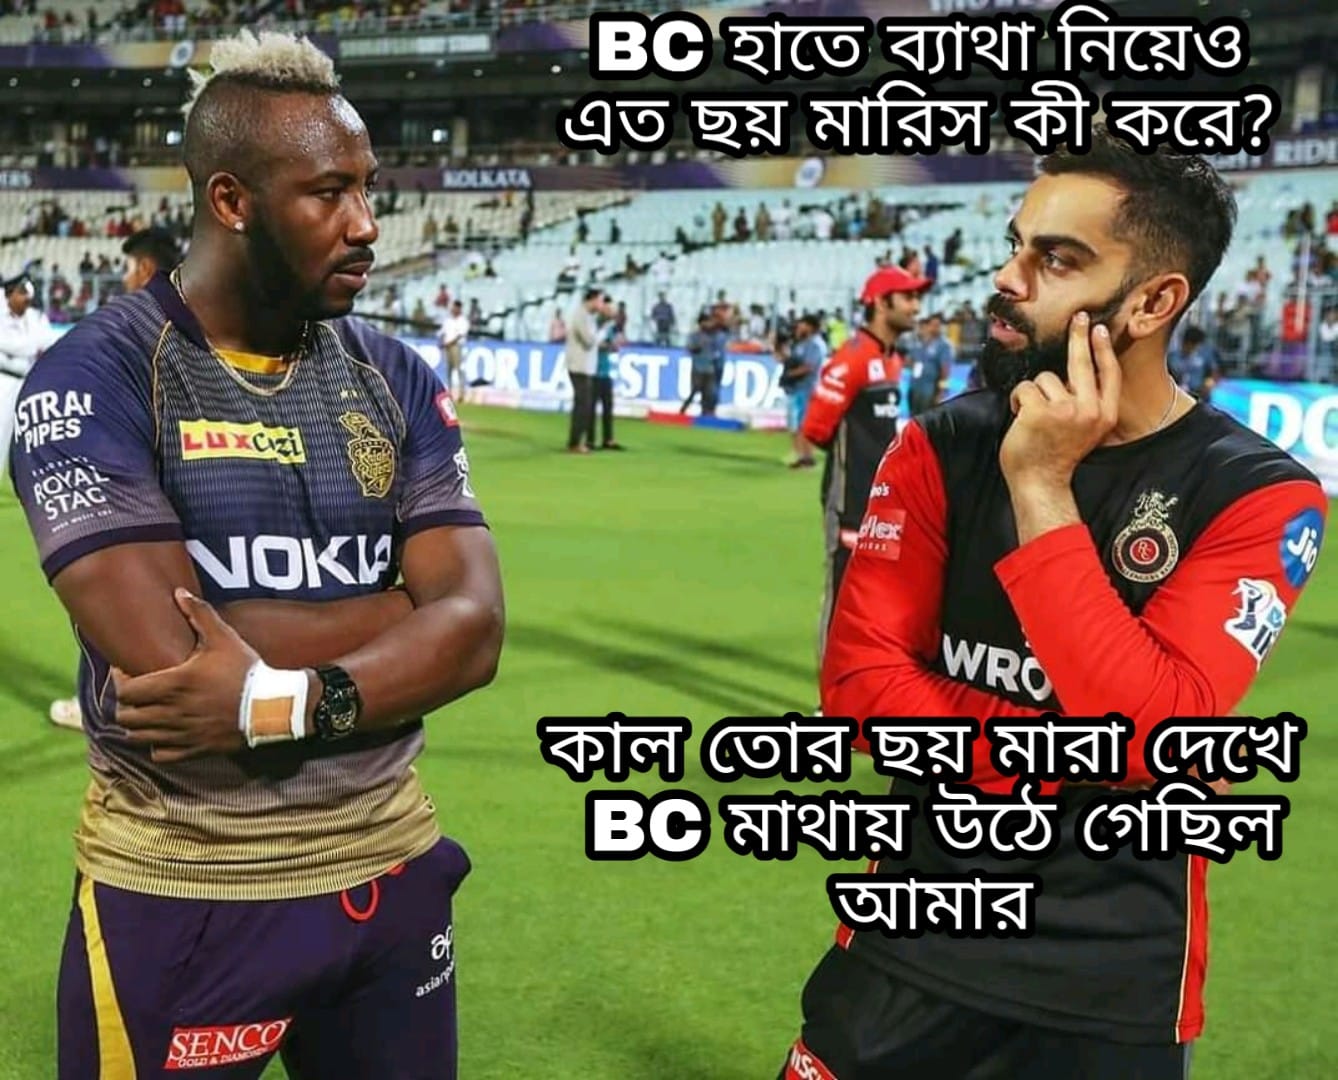
Caption: BC হাতে ব্যাথা নিয়েও এত ছয় মারিস কী করে ?    কাল তোর ছয় মারা দেখে     BC মাথায় উঠে গেছিল আমার
Label: non-hate